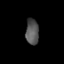
Tissue: skin
Cell type: Epithelial cells
Senescence score: 0.1366
Nuclear area (px): 328
Mean DAPI intensity: 85.274